Field crop: maize
Growth stage: 2
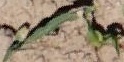
Species: maize